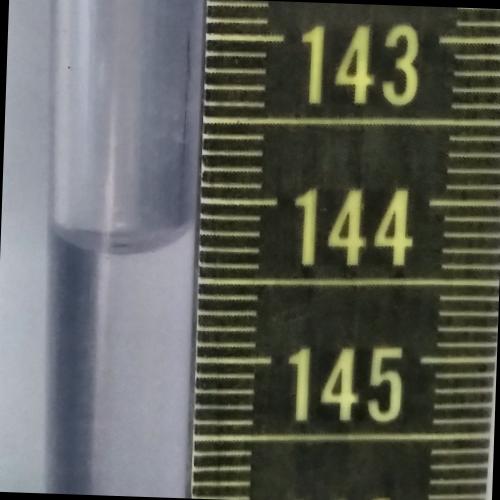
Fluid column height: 144.3 cm